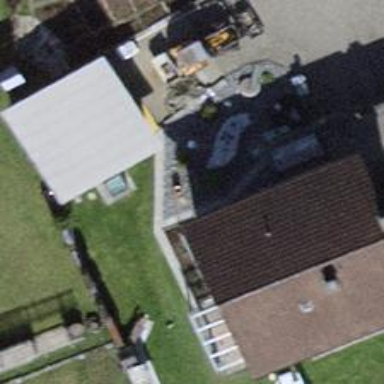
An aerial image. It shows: Garage building.